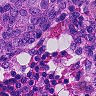
Metastatic tissue present: yes